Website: bh-photo
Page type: receipt
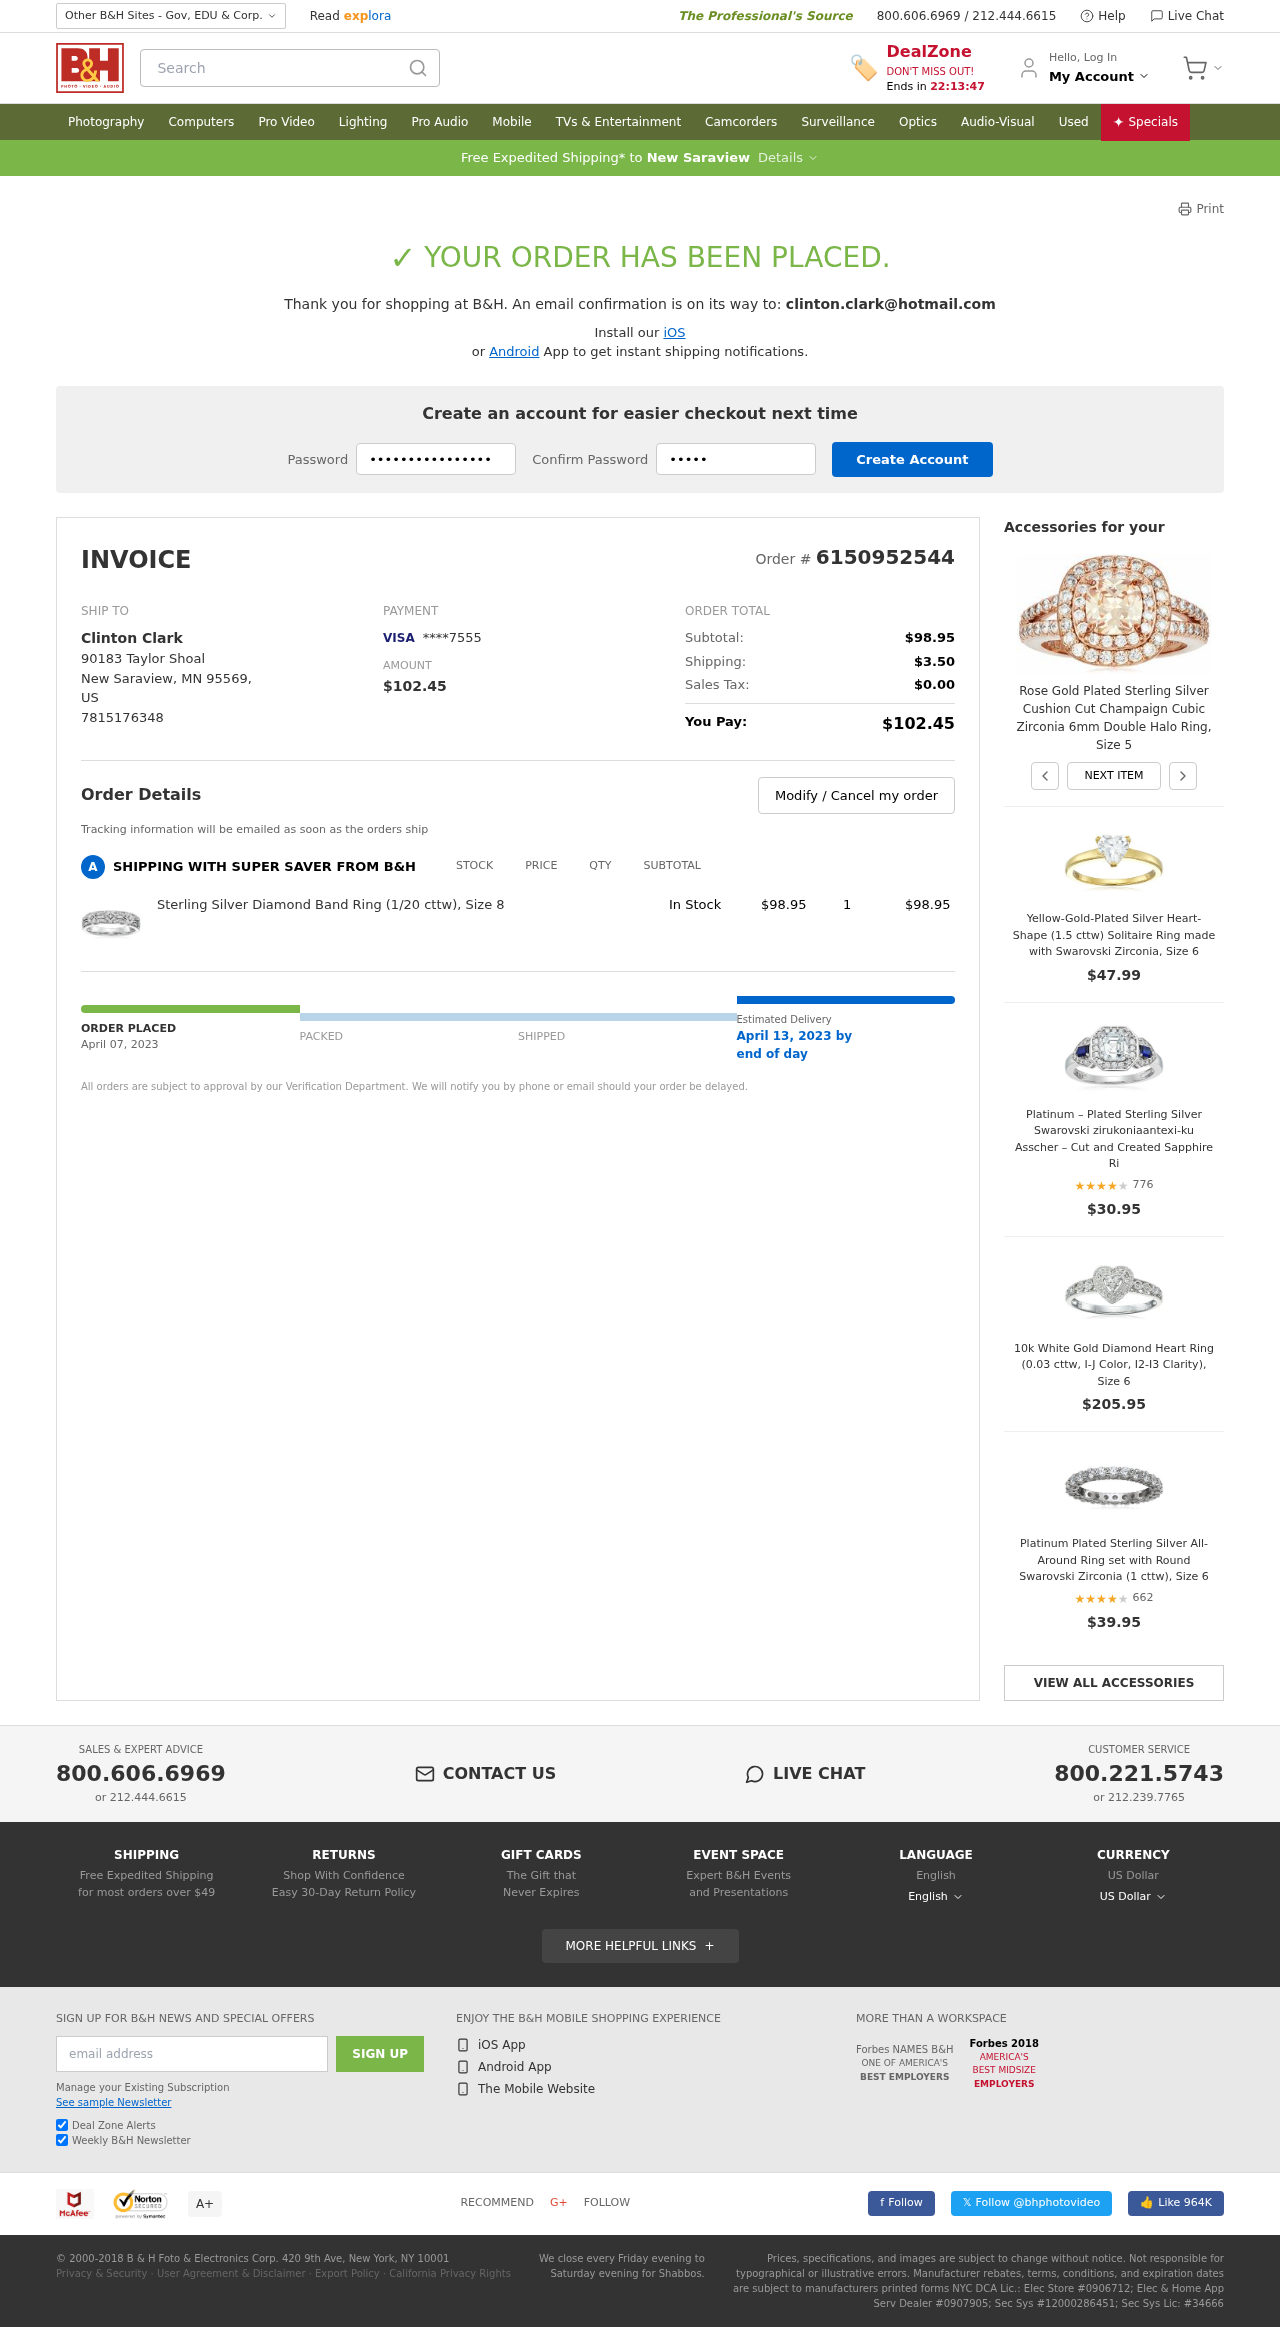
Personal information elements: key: PII_CARD_LAST4
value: ****7555
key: PII_CARD_TYPE
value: VISA
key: PII_CITY
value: New Saraview
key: PII_COUNTRY_CODE
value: US
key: PII_EMAIL
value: clinton.clark@hotmail.com
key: PII_FULLNAME
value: Clinton Clark
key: PII_PHONE
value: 7815176348
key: PII_POSTCODE
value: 95569
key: PII_STATE_ABBR
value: MN
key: PII_STREET
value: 90183 Taylor Shoal
Product elements: key: PRODUCT1_NAME
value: Sterling Silver Diamond Band Ring (1/20 cttw), Size 8
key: PRODUCT1_PRICE
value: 98.95
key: PRODUCT1_QUANTITY
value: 1
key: PRODUCT2_NAME
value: Rose Gold Plated Sterling Silver Cushion Cut Champaign Cubic Zirconia 6mm Double Halo Ring, Size 5
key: PRODUCT3_NAME
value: Yellow-Gold-Plated Silver Heart-Shape (1.5 cttw) Solitaire Ring made with Swarovski Zirconia, Size 6
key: PRODUCT3_PRICE
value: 47.99
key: PRODUCT4_NAME
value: Platinum – Plated Sterling Silver Swarovski zirukoniaantexi-ku Asscher – Cut and Created Sapphire Ri
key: PRODUCT4_NUM_RATINGS
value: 776
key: PRODUCT4_PRICE
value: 30.95
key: PRODUCT4_RATING
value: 4.1
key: PRODUCT5_NAME
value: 10k White Gold Diamond Heart Ring (0.03 cttw, I-J Color, I2-I3 Clarity), Size 6
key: PRODUCT5_PRICE
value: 205.95
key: PRODUCT6_NAME
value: Platinum Plated Sterling Silver All-Around Ring set with Round Swarovski Zirconia (1 cttw), Size 6
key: PRODUCT6_NUM_RATINGS
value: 662
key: PRODUCT6_PRICE
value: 39.95
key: PRODUCT6_RATING
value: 3.9
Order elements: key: ORDER_ID
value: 6150952544
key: ORDER_TOTAL
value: $102.45
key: ORDER_SUBTOTAL
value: $98.95
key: ORDER_SHIPPING_COST
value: $3.50
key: ORDER_TAX
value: $0.00
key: ORDER_DATE
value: April 07, 2023
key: ORDER_DELIVERY_DATE
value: April 13, 2023 by
Search elements: key: HEADER_SEARCH
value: Search